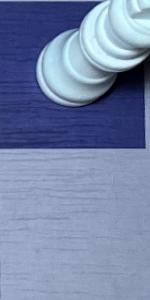
Label: Empty